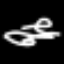
Label: squiggle